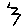
Label: zigzag